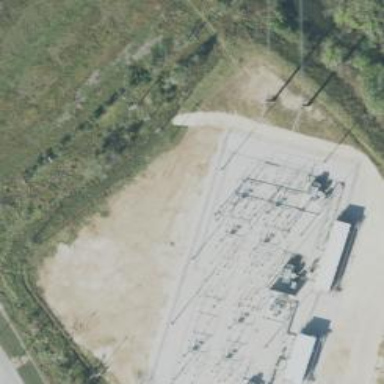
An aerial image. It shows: Switch used for power control.